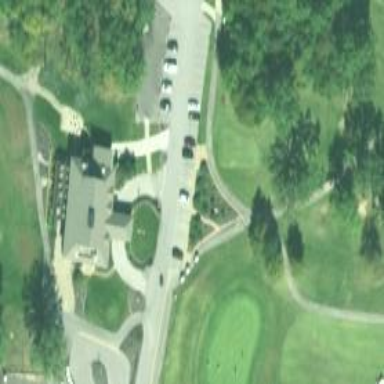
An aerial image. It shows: Pathway for golfing.